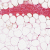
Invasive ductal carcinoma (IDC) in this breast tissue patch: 0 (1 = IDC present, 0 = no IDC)